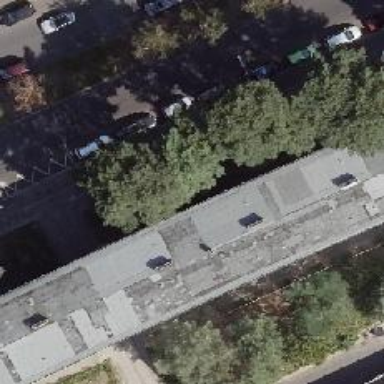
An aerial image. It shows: Building with apartments and flat roof.